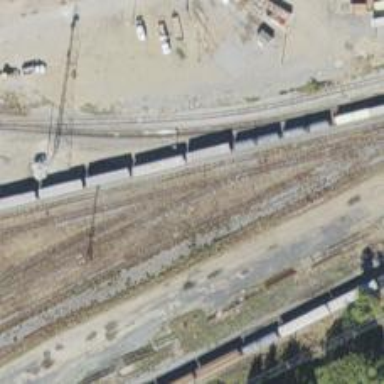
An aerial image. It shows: Railway yard.